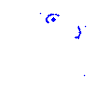
Particle: proton